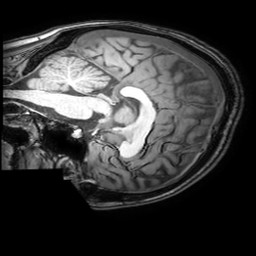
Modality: T1w
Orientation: sagittal
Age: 21
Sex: female
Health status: healthy
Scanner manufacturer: philips
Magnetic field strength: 3 T
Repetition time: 0.0079 s
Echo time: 0.0035 s